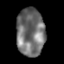
Tissue: lung
Cell type: Epithelial cells
Senescence score: 0.1113
Nuclear area (px): 1315
Mean DAPI intensity: 113.447